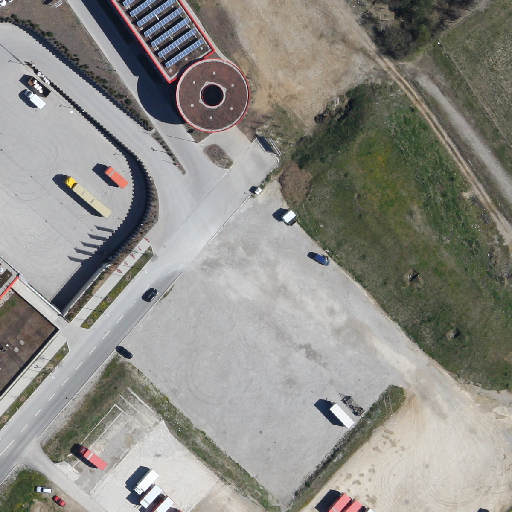
Referring expression: impervious surface